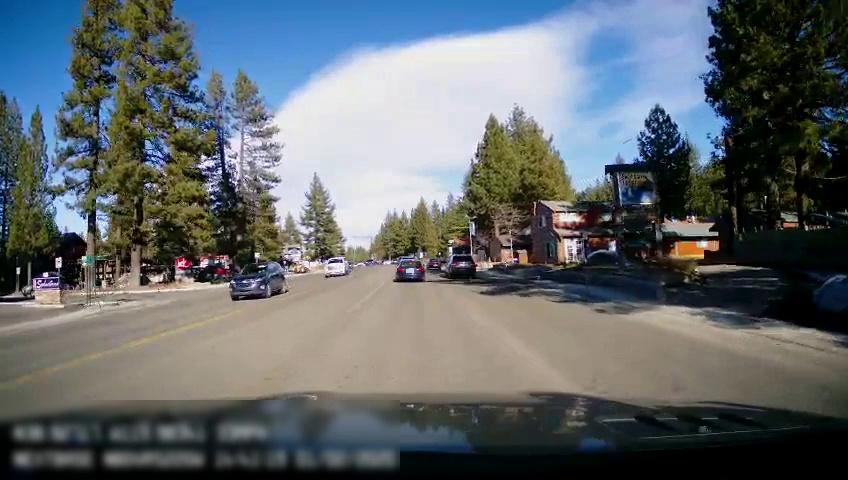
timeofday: Day
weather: Sunny
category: Drivable Space
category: Vehicles | Car
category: Vehicles | SUV
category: Vehicles | Car
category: Vehicles | SUV
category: Vehicles | SUV
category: Lanes | Opposite Lane
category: Lanes | Current Lane